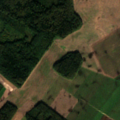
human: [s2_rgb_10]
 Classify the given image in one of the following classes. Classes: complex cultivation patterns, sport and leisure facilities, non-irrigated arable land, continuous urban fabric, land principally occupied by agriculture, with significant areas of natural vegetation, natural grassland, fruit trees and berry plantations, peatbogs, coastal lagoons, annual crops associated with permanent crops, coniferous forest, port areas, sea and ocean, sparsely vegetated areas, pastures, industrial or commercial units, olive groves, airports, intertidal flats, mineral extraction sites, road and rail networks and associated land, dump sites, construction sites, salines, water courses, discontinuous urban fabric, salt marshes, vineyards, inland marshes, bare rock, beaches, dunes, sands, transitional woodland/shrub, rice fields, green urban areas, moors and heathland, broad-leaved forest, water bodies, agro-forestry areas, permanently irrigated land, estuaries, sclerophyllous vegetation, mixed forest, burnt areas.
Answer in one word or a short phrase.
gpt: non-irrigated arable land, land principally occupied by agriculture, with significant areas of natural vegetation, mixed forest